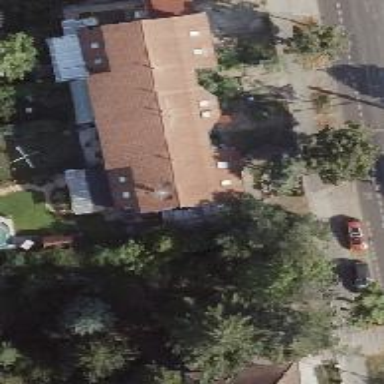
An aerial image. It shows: Apartments building with gambrel roof.